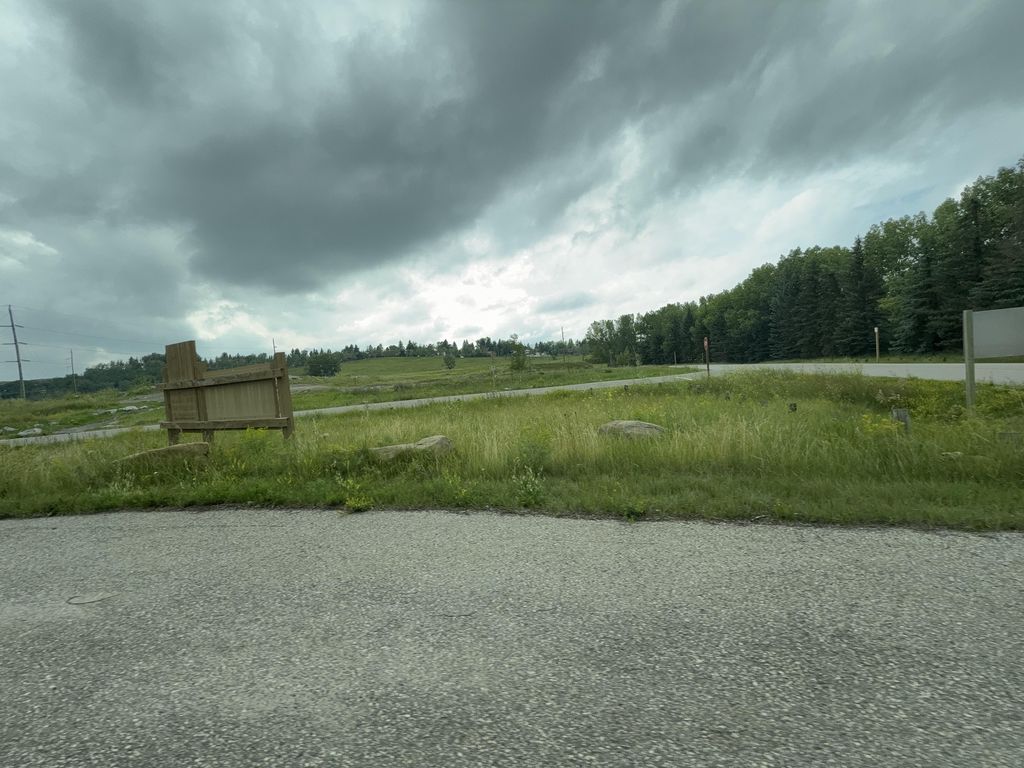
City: calgary